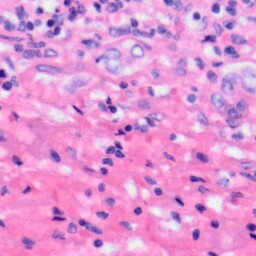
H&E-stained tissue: Liver